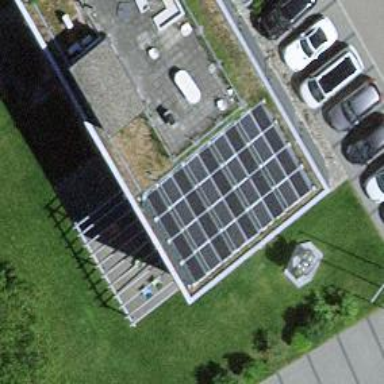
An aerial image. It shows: Solar power generator utilizing photovoltaic technology with solar photovoltaic panels.